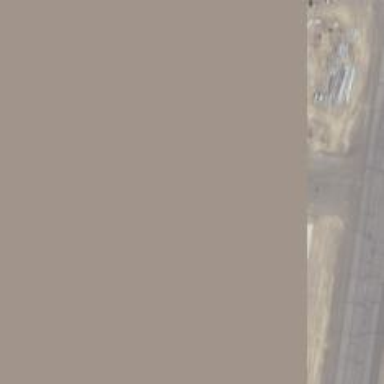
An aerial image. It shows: Taxiway at the airport with asphalt surface.